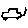
Label: car